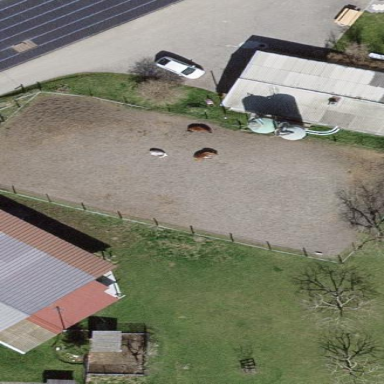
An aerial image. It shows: Fence surrounding equestrian pitch for leisure land activities.